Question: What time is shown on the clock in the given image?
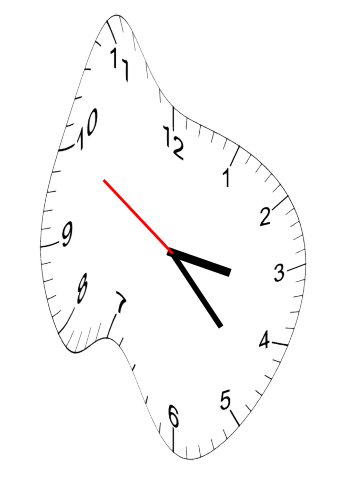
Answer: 03:22:50